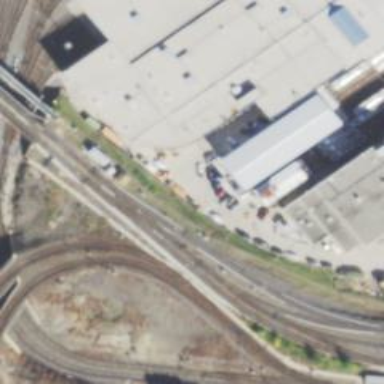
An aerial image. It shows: Light rail electrified railway.